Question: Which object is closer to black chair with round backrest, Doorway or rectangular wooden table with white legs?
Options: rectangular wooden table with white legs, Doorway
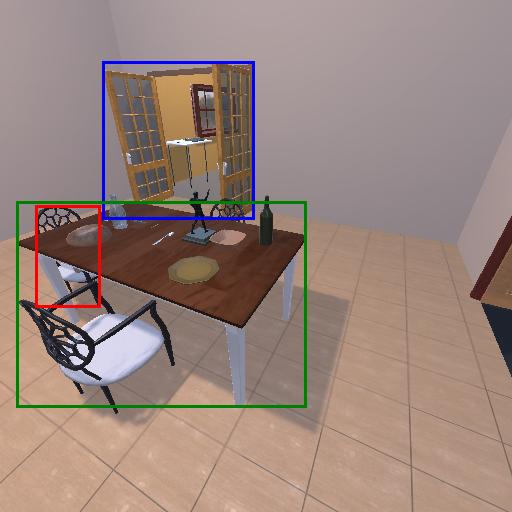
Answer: rectangular wooden table with white legs